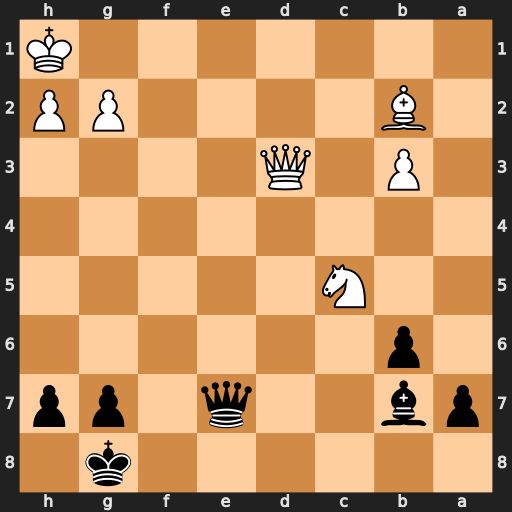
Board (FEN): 6k1/pb2q1pp/1p6/2N5/8/1P1Q4/1B4PP/7K
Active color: b
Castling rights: -
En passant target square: -
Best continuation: Qe1+ Qf1 Qxf1#